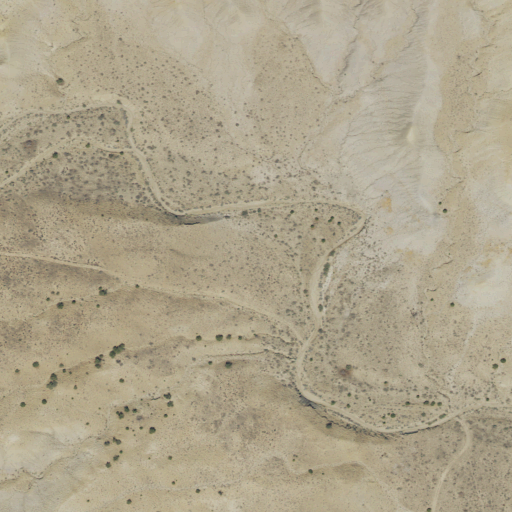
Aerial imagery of valley in Utah named Antone Canyon containing shrub and barren land